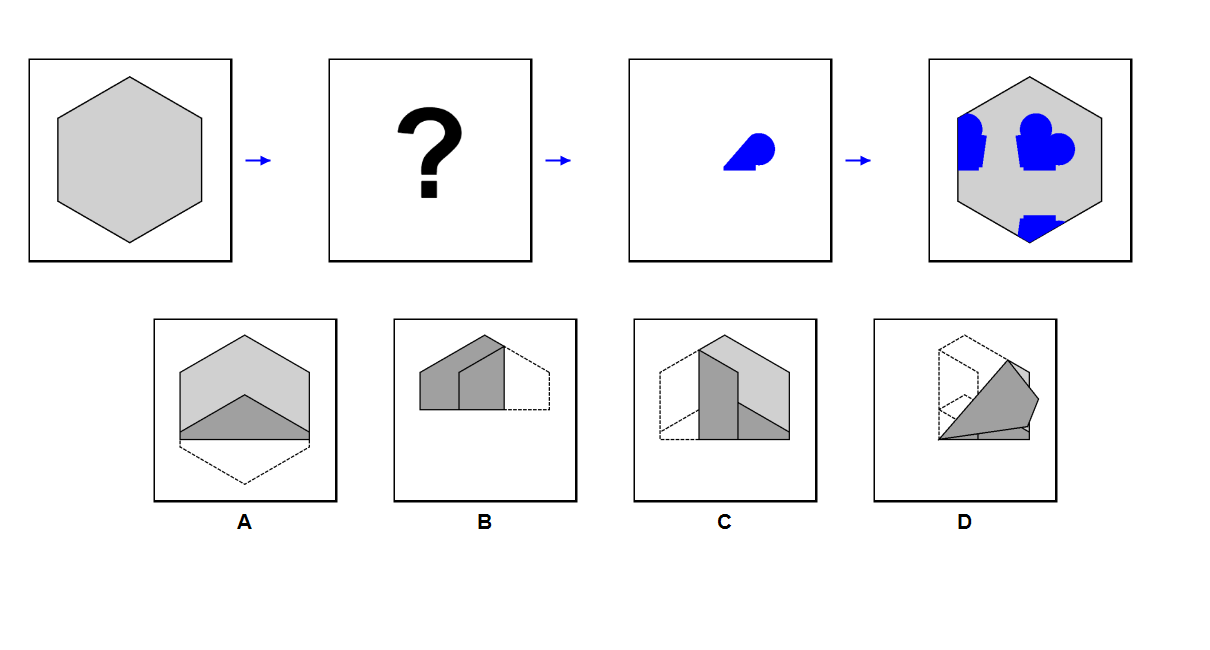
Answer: B